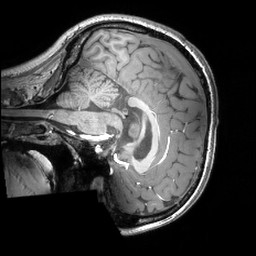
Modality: T1w
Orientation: sagittal
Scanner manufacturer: philips
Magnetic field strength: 7 T
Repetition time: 0.008 s
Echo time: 0.001974 s